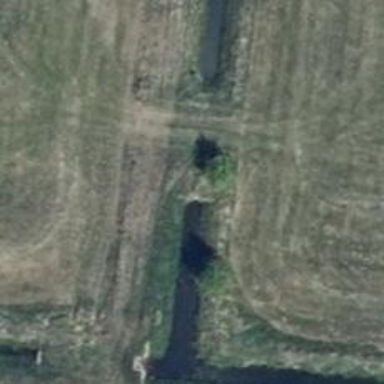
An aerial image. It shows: Weir in waterway.